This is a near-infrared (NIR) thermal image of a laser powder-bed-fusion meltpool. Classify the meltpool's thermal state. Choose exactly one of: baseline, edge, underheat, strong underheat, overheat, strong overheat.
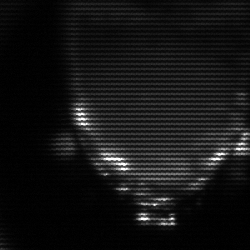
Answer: edge